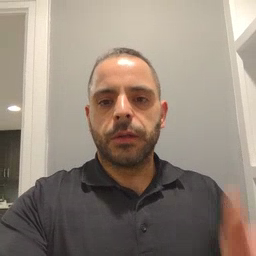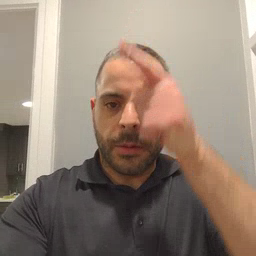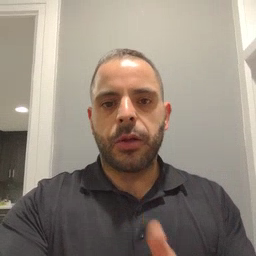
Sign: brother